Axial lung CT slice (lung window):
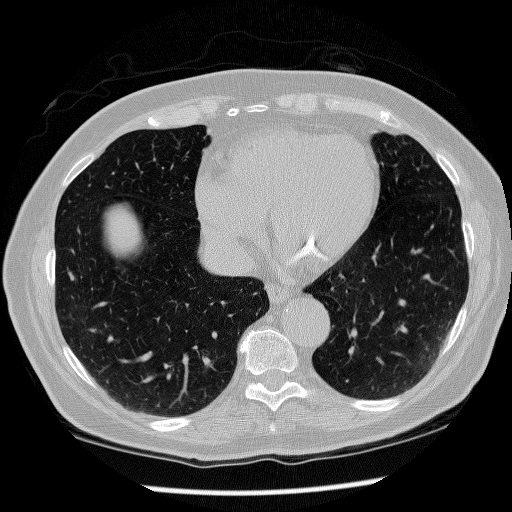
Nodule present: no